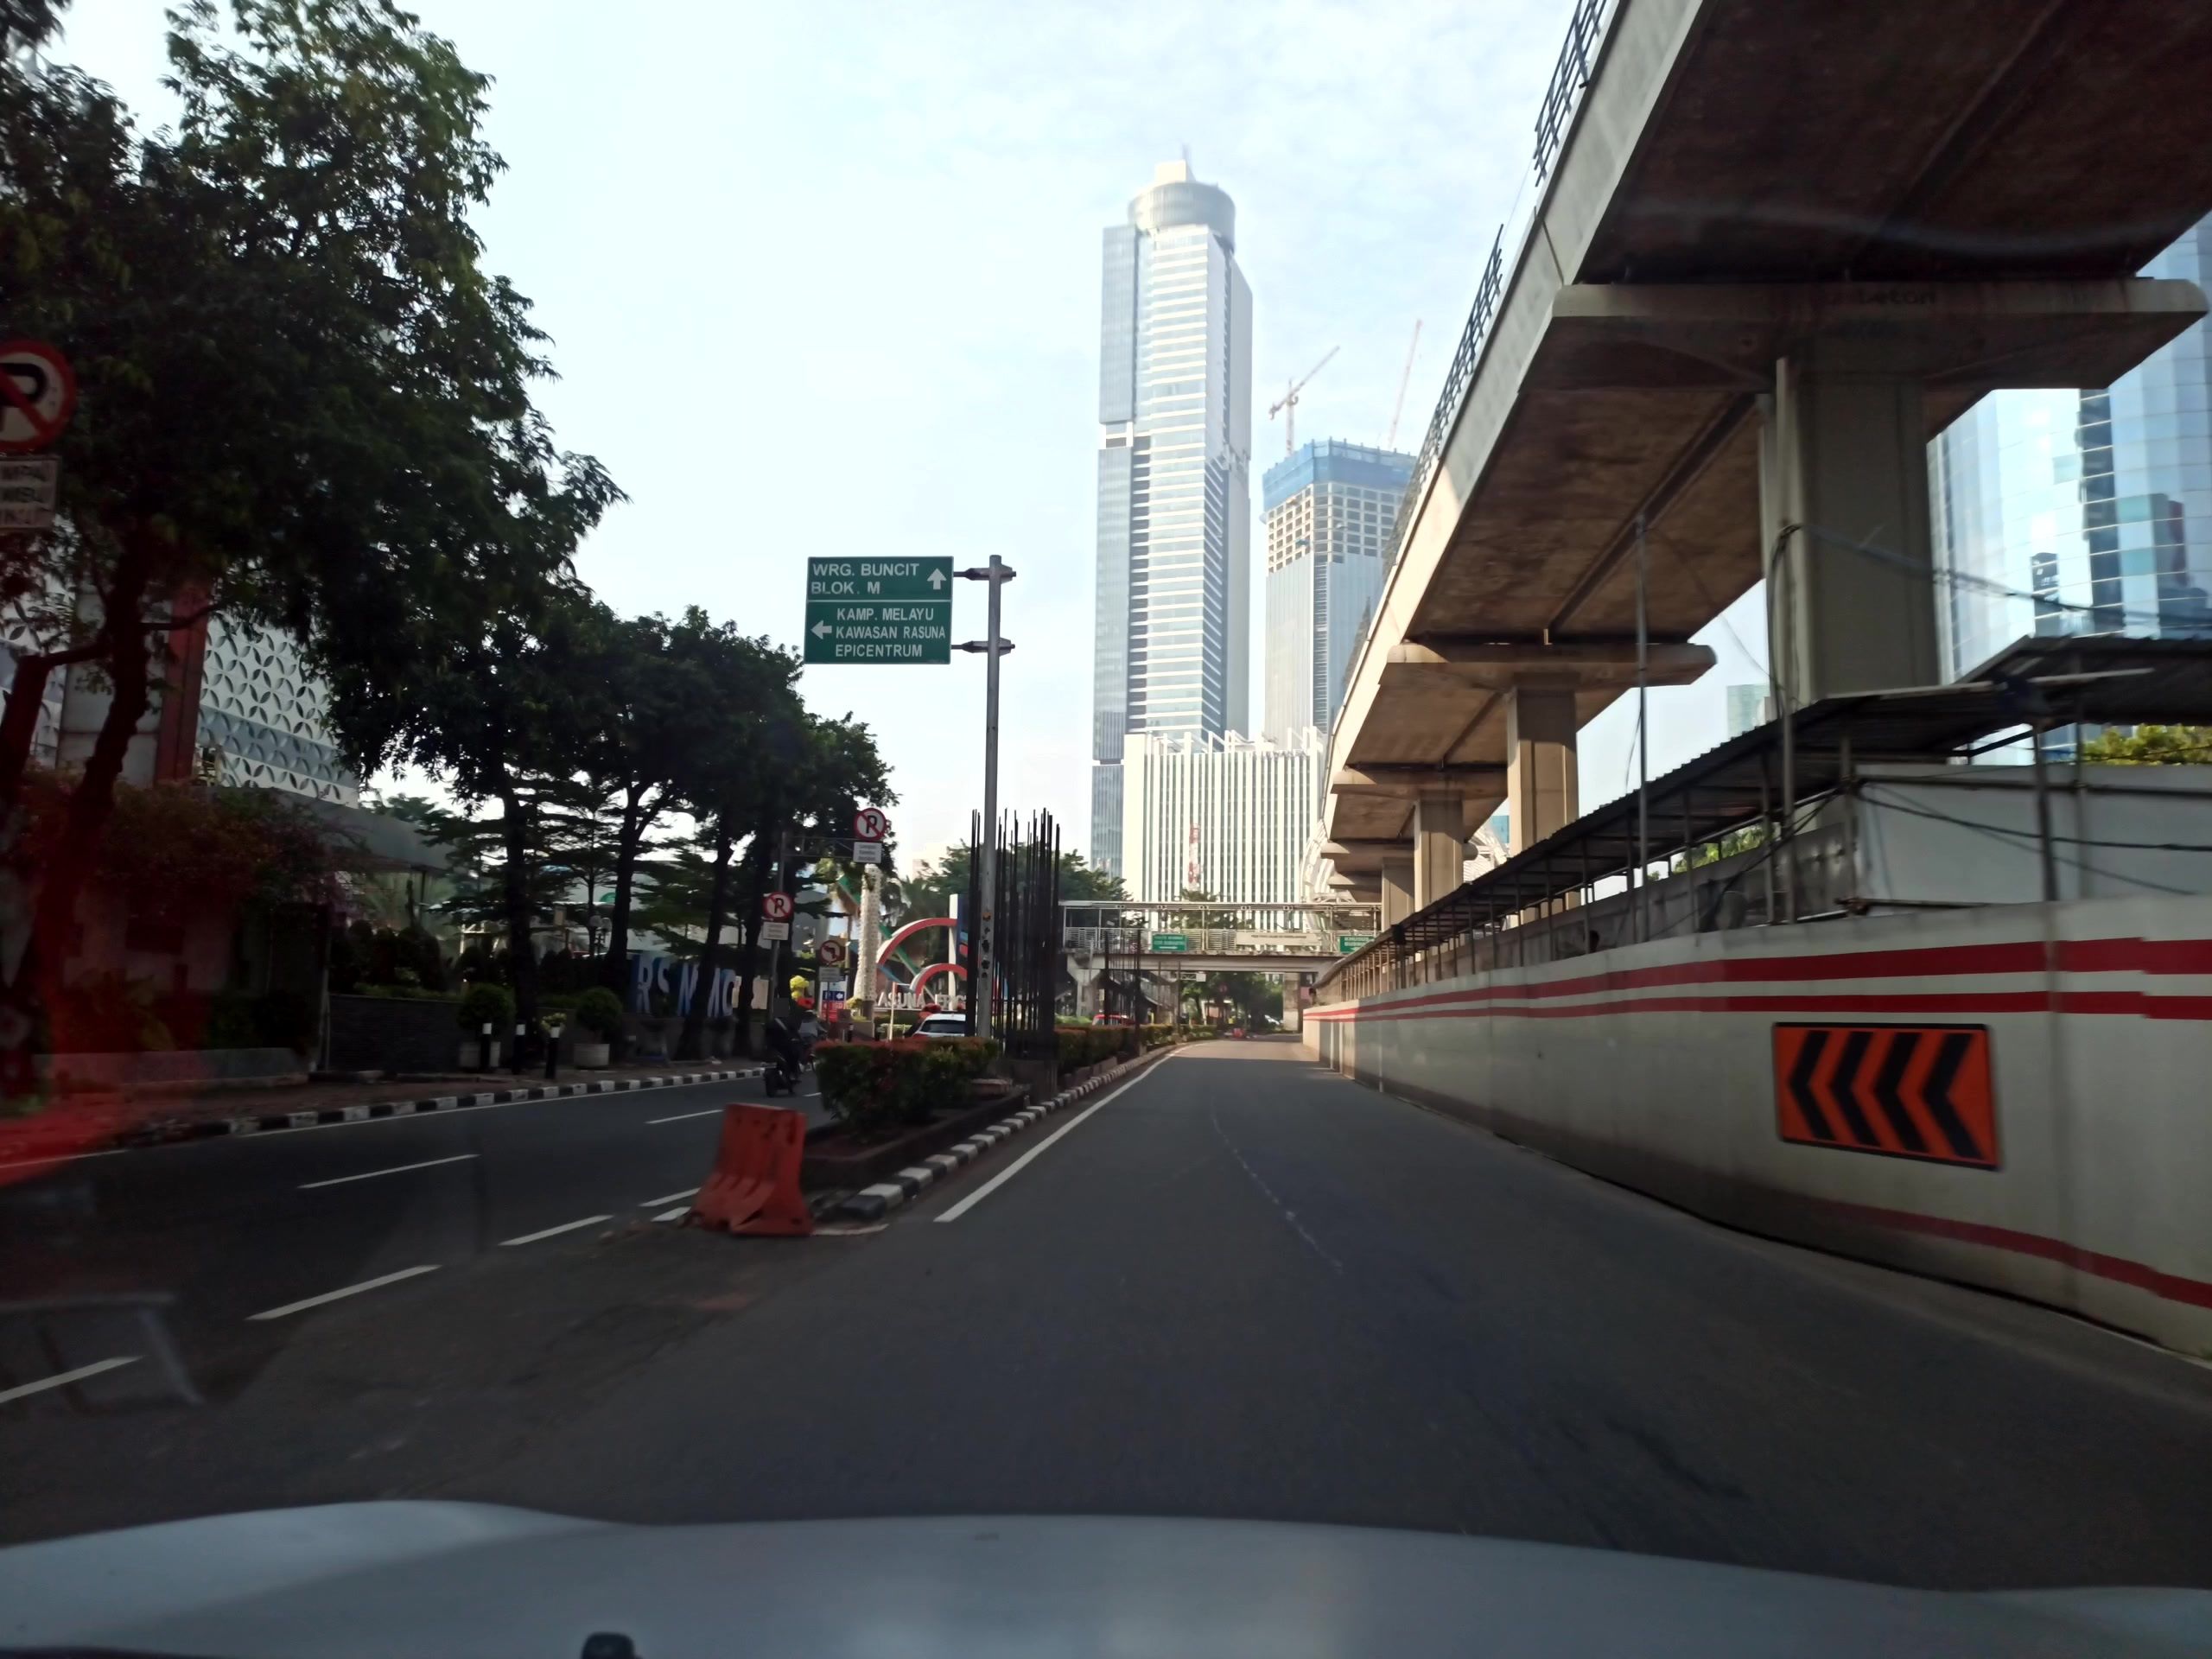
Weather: cloudy
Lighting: day
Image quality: good
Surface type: driving surface
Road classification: primary
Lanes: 2
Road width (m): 7
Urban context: urban centre
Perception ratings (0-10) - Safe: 1.71, Lively: 7.79, Beautiful: 1.87, Boring: 3.14, Depressing: 0.57, Wealthy: 7.23